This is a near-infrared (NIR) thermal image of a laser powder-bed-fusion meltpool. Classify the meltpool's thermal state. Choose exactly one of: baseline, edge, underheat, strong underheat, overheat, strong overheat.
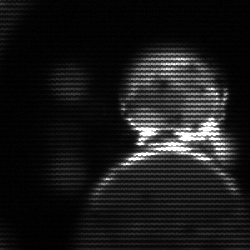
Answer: baseline